Question: I want to write merge function which merges two lists , i can do that by writing two (merge) predicates, one where element H1 =< H2 and other where H1 > H2 but however i want to write with if-the-else condition but then unification fails and i don't know how to do it. Here is my code:
'''
merge([H1|T1],[H2|T2],List):-
(
H1 =< H2 ->
NewList = [H1|List],
merge(T1,[H2|T2],NewList)
;
NewList = [H2|List],
merge([H1|T1],T2,NewList)
).
merge([],L,L).
merge(L,[],L).
'''
I know what is the problem and if i write two merge-predicates i can avoid it but i don't know how to do it here , i'm stucked :(
Pattern matching fails here :

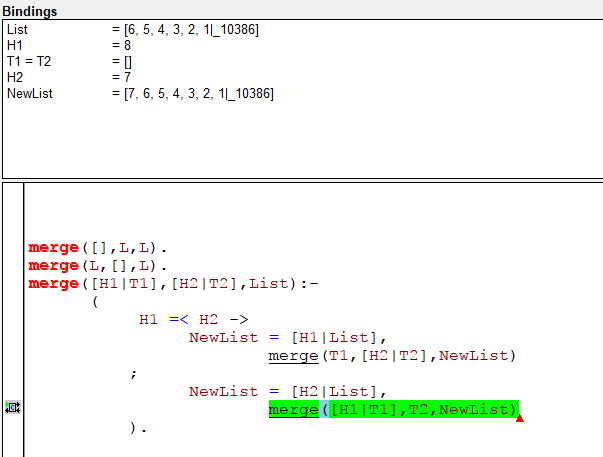
Answer: There should be a better way but this is also one option.
'''
merge(List1,List2,Result):-
merge(List1,List2,[],Result).
merge([],L,X,Result):-
append(X,L,Result).
merge(L,[],X,Result):-
append(X,L,Result).
merge([H1|T1],[H2|T2],Acc,Result):-
(
H1 =< H2 ->
apend(Acc,H1,NewList),
merge(T1,[H2|T2],NewList,Result)
;
apend(Acc,H2,NewList),
merge([H1|T1],T2,NewList,Result)
).
%i think prolog implementation of append/3 does not work with empty list so i implemented here.
apend([],X,[X]).
apend([H|T],X,[H|T2]):-
apend(T,X,T2).
'''